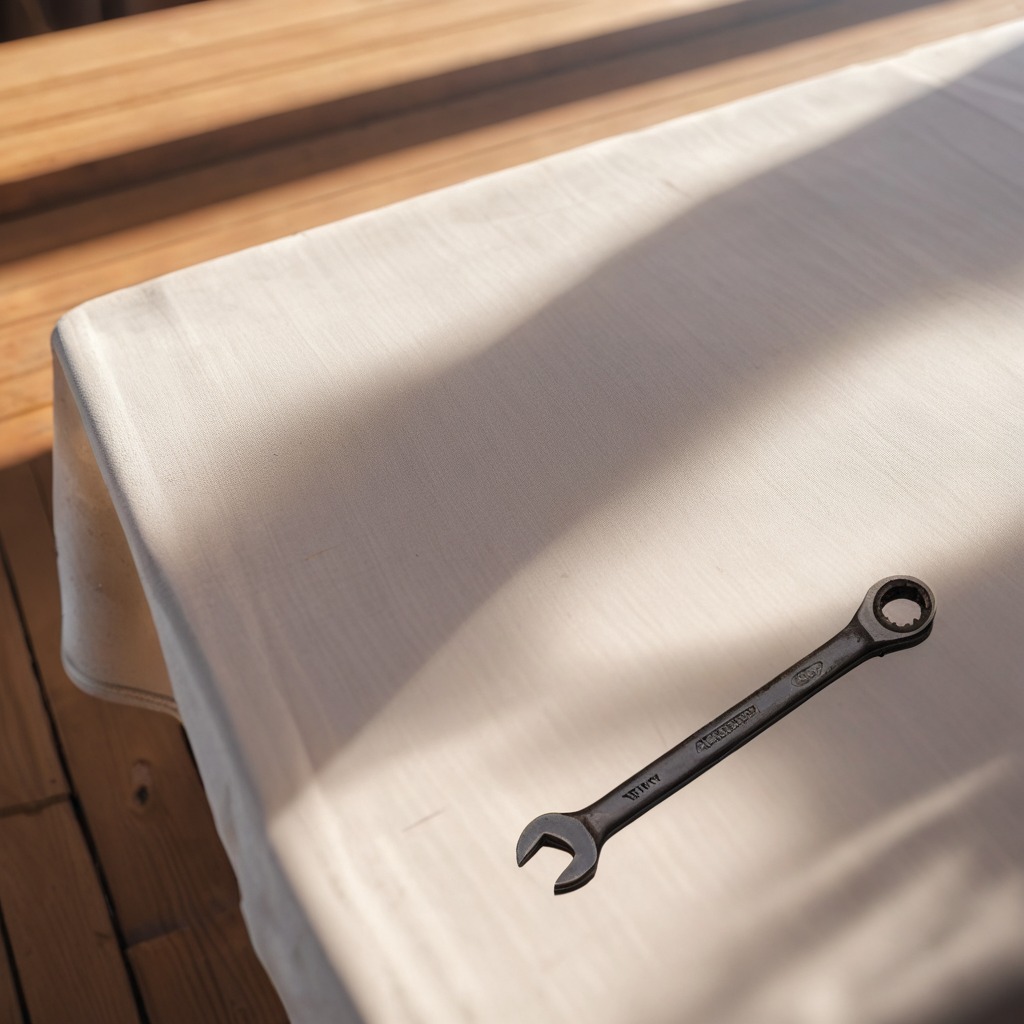
An wrench lies on a wooden table in an outdoor workshop during daytime bright natural light soft shadows worn but beneath the cloth.